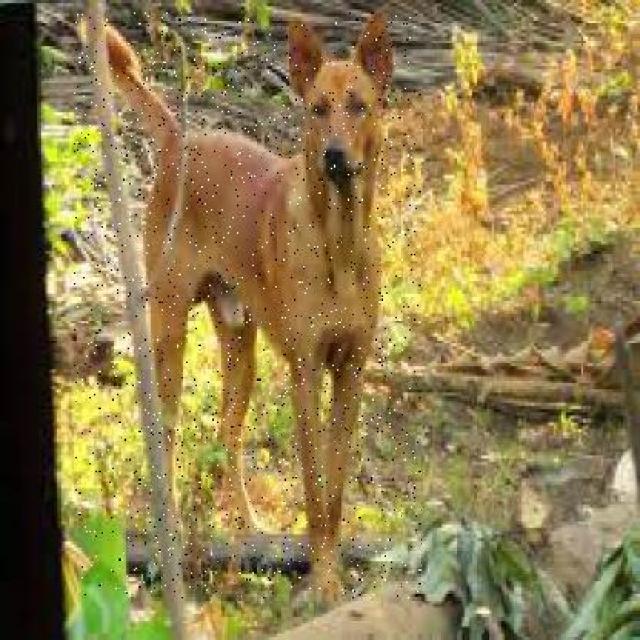
Healthy canine skin — no visible lesions, inflammation, or abnormalities. The skin and coat appear normal.